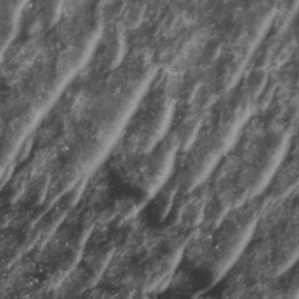
Label: non_frost